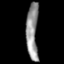
Tissue: skin
Cell type: Fibroblasts
Senescence score: 0.7497
Nuclear area (px): 660
Mean DAPI intensity: 146.865